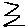
Label: zigzag